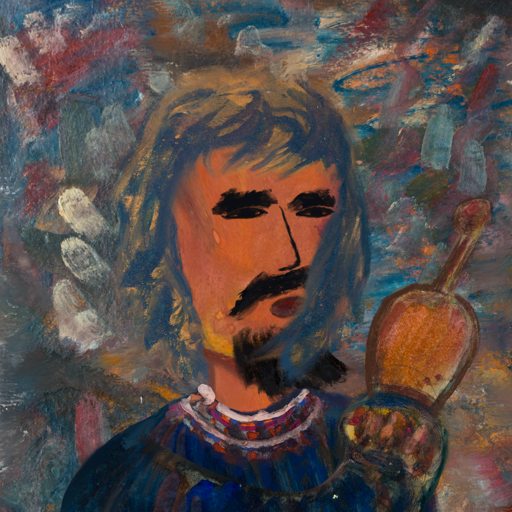
Background: Boggyland, Head And Neck Side: Mother_And_Son_Son, Face Side: Mosgoul, Bust: Pipe, Hair Side: In_The_Sun, Head Accessory: Blank, Second Necklace: Blank, Necklace: Hypocrite_1, Baby: Blank